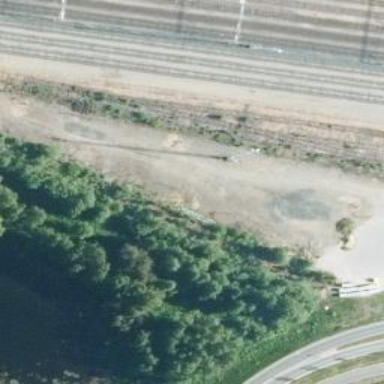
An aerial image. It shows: Disused railway spur service.